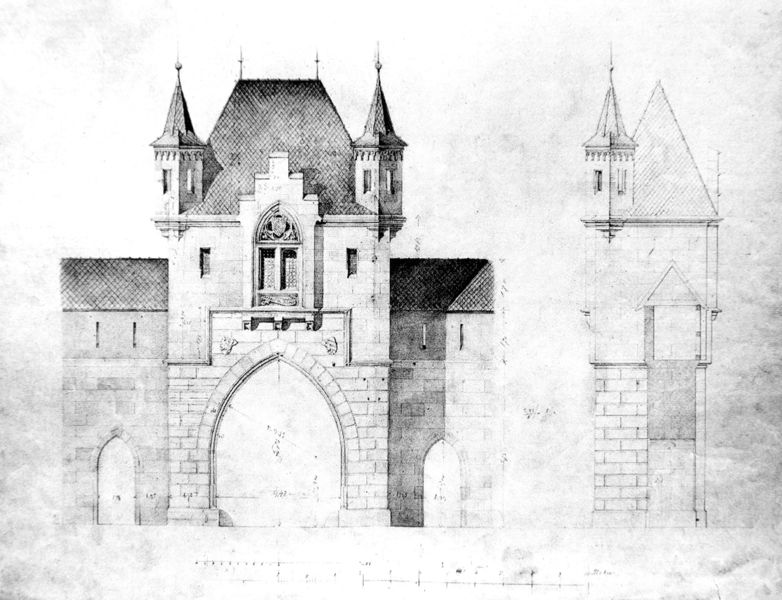
Titel: Marientor in Nürnberg, Aufriss und Schnitt
Künstler: Bernhard Solger
Standort: Nürnberg.
Institution: Stadtarchiv
Schlagwörter: schatten, weiß, stadt, fenster, grau, licht, schwarz, skizze, säule, tür, zeichnung, ausblick, dach, gebäude, haus, schloss, alt, architektur, spitze, stein, steine, kirche, spitzen, front, frontal, gotik, dachziegel, turm, turmspitze, balkon, papier, schlagschatten, ansicht, bogen, fassade, türen, dächer, giebel, mauer, ziegel, linien, rundbogen, arch, architecture, black, windows, symmetrie, schmal, seitenansicht, durchgang, striche, tor, zinnen, befestigung, bögen, eingang, erker, burg, türmchen, türme, torbogen, mauerwerk, druck, schraffur, schwarz weiß, stich, seite, beschriftung, bleistift, entwurf, zwickel, arkaden, vorderseite, portal, rustika, tore, wappen, stadttor, karte, gotisch, spitzbogen, spitzbögen, mauern, schiefer, walmdach, romantisch, mittelalter, konstruktion, building, roof, tower, historismus, vorderansicht, stadtmauer, einfahrt, plan, fresko, side, drawing, turmspitzen, unfertig, querschnitt, bau, grat, verschlossen, schindeln, zinne, durchfensterung, maßwerk, massstab, aufriss, nischen, architekturzeichnung, bauzeichnung, bauplan, architekt, architektru, satteldach, burgtor, schiesscharten, schießscharten, torbögen, ziegelstein, westwerk, masstab, rustifizierung, kapitälchen, schlußstein, bossenwerk, anleitung, nebengebäude, dachkonstruktion, ecktürme, neogotik, stadttot, ansichten, neugotik, bricks, facade, gate, scale, liht, dachreiter, wehrgang, scharte, stufengiebel, treppengiebel, ärker, spätgotik, eckturm, grate, spätgotisch, abdeckung, ecktürmchen, ecktütme, ercker, flankiert, schießscharte, spatendach, torhaus, torturm, turmaufsatz, lines, numbers, seitansicht, tor burgtor, frontsicht, werker